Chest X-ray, PA view. Patient: 61 years old, sex M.
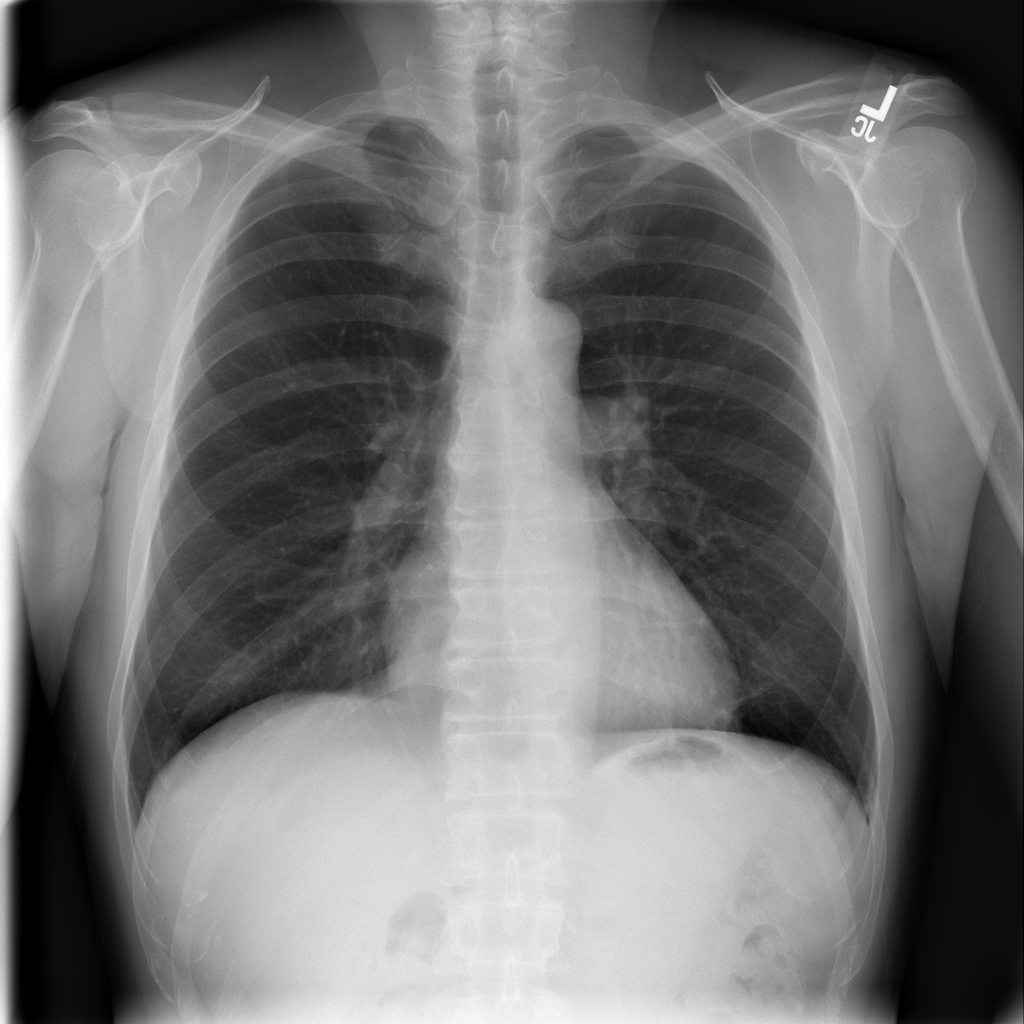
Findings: No Finding